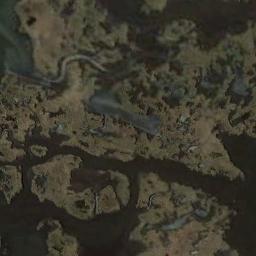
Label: wetland